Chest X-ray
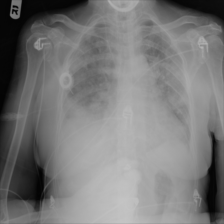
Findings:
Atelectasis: negative
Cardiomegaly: negative
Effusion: negative
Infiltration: negative
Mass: negative
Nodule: negative
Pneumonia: negative
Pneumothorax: negative
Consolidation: negative
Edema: negative
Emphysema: negative
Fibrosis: negative
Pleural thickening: negative
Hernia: negative